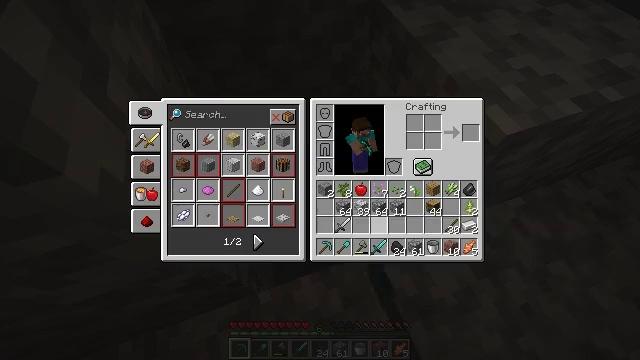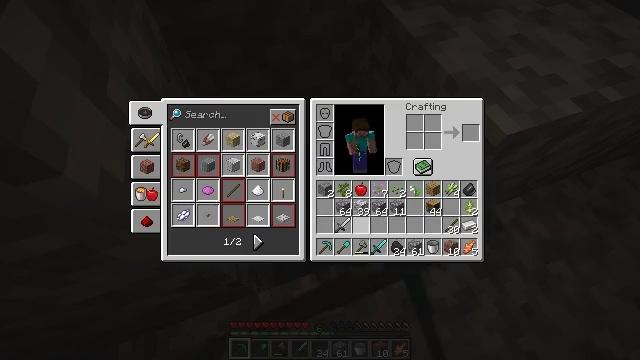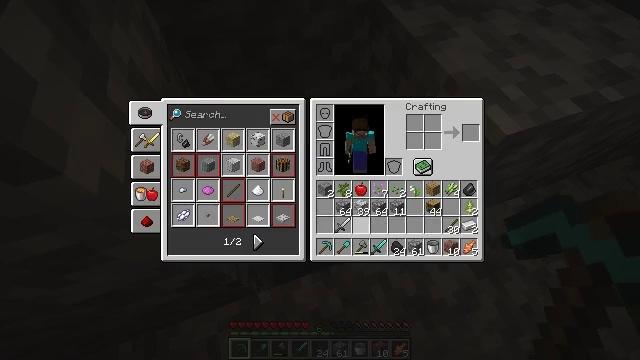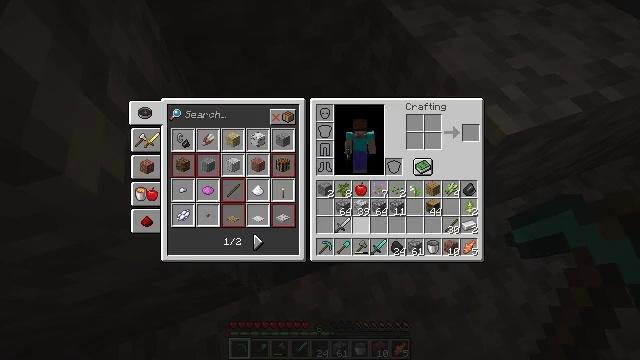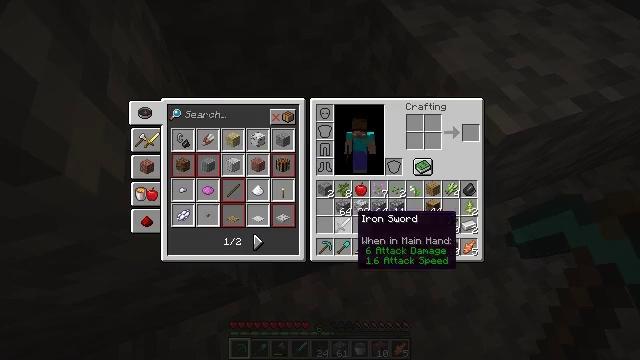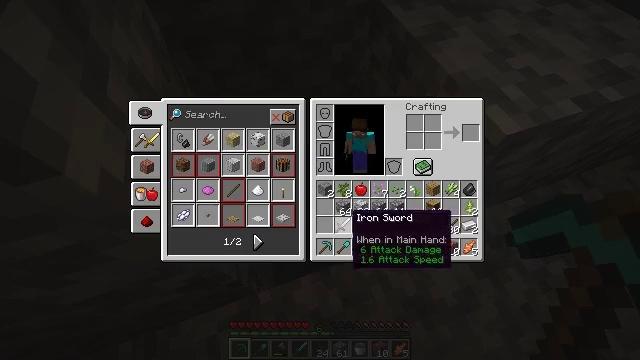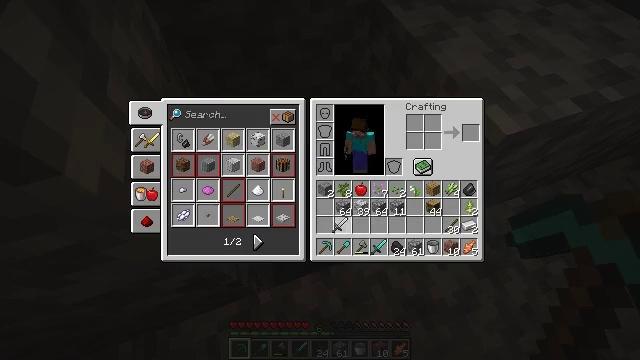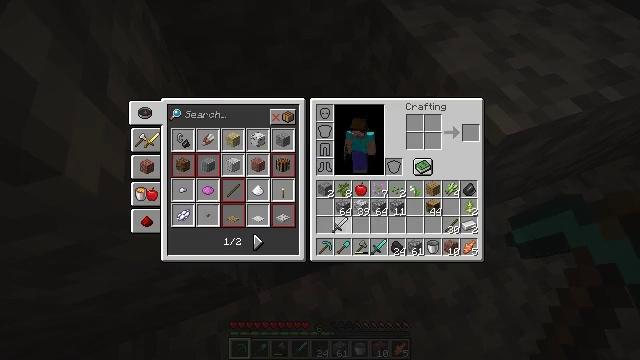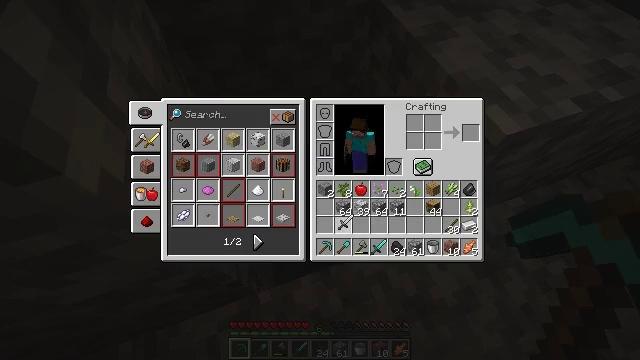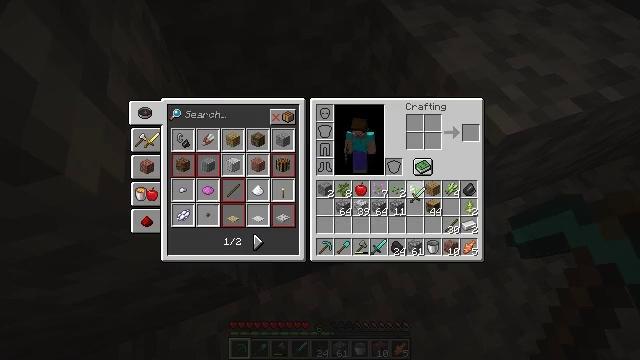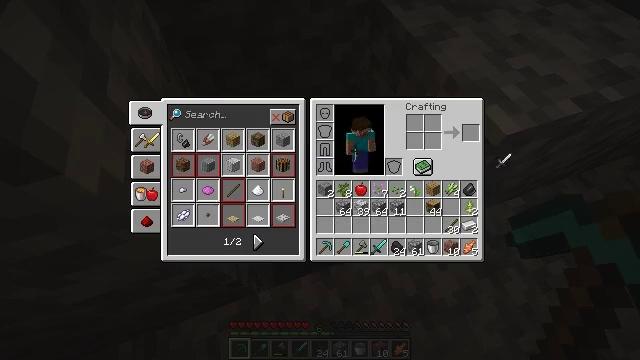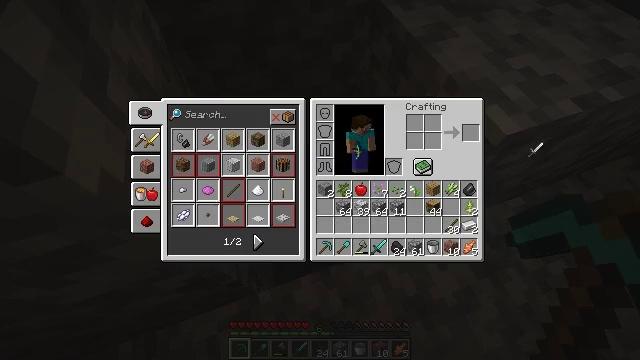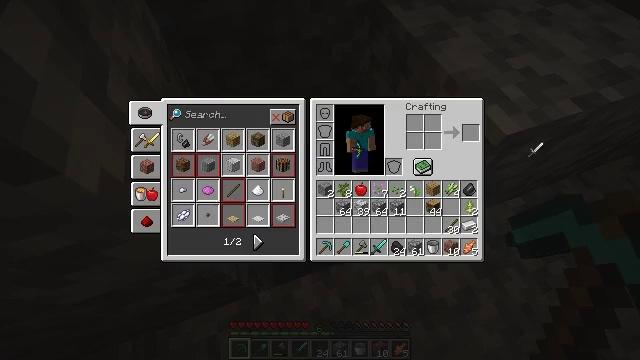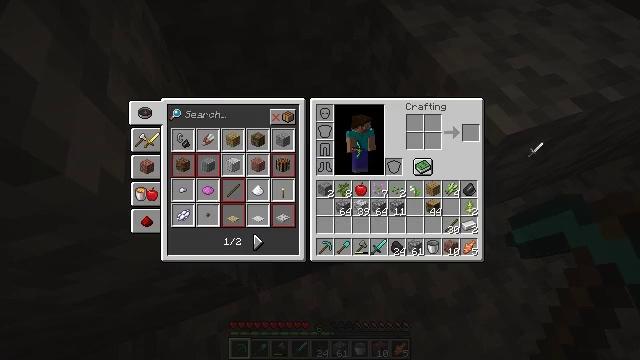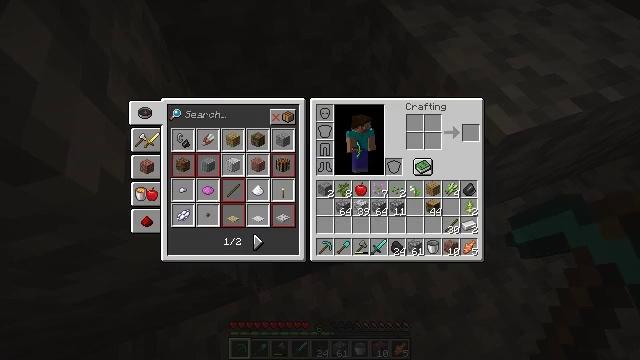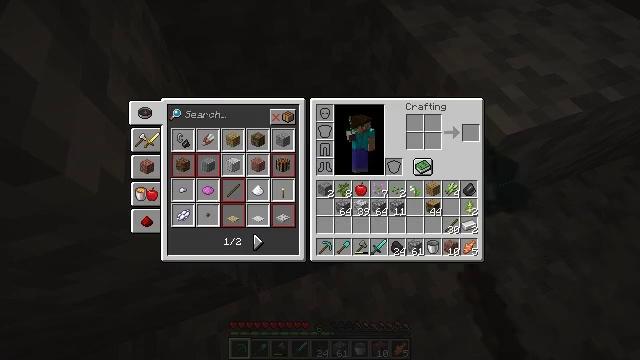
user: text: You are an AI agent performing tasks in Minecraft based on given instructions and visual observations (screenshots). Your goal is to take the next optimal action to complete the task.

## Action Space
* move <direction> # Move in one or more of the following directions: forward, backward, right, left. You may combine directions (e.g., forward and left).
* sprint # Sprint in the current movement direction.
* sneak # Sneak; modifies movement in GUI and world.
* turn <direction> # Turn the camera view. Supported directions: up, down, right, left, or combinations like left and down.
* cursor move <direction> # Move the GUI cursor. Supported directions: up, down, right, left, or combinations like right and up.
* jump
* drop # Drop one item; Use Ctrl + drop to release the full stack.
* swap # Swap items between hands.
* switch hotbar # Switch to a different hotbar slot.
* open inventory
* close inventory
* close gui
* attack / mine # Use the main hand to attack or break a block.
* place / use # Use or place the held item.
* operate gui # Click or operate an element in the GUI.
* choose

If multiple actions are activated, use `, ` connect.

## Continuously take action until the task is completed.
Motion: motion action
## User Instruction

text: Drop an iron sword.
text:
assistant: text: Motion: open gui
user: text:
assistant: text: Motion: cursor move left
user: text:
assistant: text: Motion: no_op
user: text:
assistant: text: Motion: no_op
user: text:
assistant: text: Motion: no_op
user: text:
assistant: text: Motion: operate gui
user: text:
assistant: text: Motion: operate gui
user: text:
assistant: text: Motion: operate gui
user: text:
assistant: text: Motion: cursor move right and up
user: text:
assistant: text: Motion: cursor move right and up
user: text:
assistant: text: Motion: cursor move right and up, operate gui
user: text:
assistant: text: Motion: operate gui
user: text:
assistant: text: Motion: operate gui
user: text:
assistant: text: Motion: no_op
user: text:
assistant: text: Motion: no_op
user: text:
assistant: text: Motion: no_op
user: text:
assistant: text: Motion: cursor move left
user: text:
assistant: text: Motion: cursor move left
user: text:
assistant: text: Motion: no_op